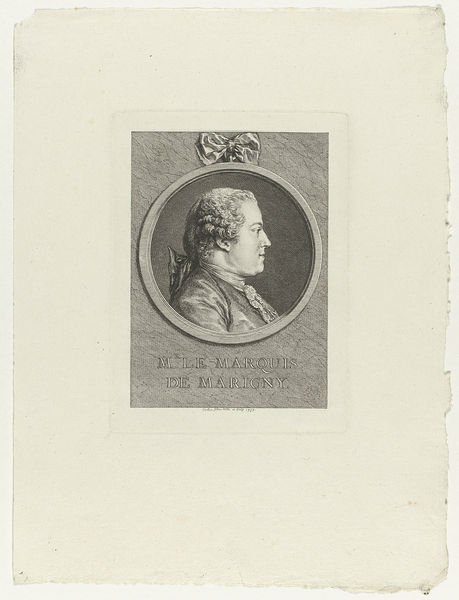
Titel: Portret M. Le Marquis de Marigny
Künstler: Charles Nicolas (II) Cochin
Standort: Amsterdam
Institution: Rijksmuseum
Schlagwörter: white, black, collar, france, hair, lace, nose, old, portrait, sleeve, profile, man, ear, ribbon, side, brow, chin, coat, features, french, jacket, tie, satin, circle, eye, book, lips, tan, page, bow, words, wig, nobility, medallion, cameo, pony tail, jaw, marquise, word, badge, marquee, ditch, de, ti, cammeo, itch, marquis, marigny, marquis de marigny, de marigny